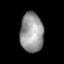
Tissue: lung
Cell type: T cells
Senescence score: 0.2097
Nuclear area (px): 898
Mean DAPI intensity: 151.967